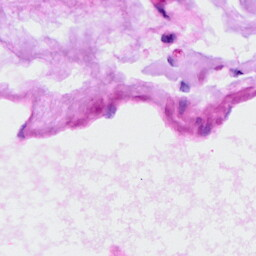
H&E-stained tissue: Ovarian